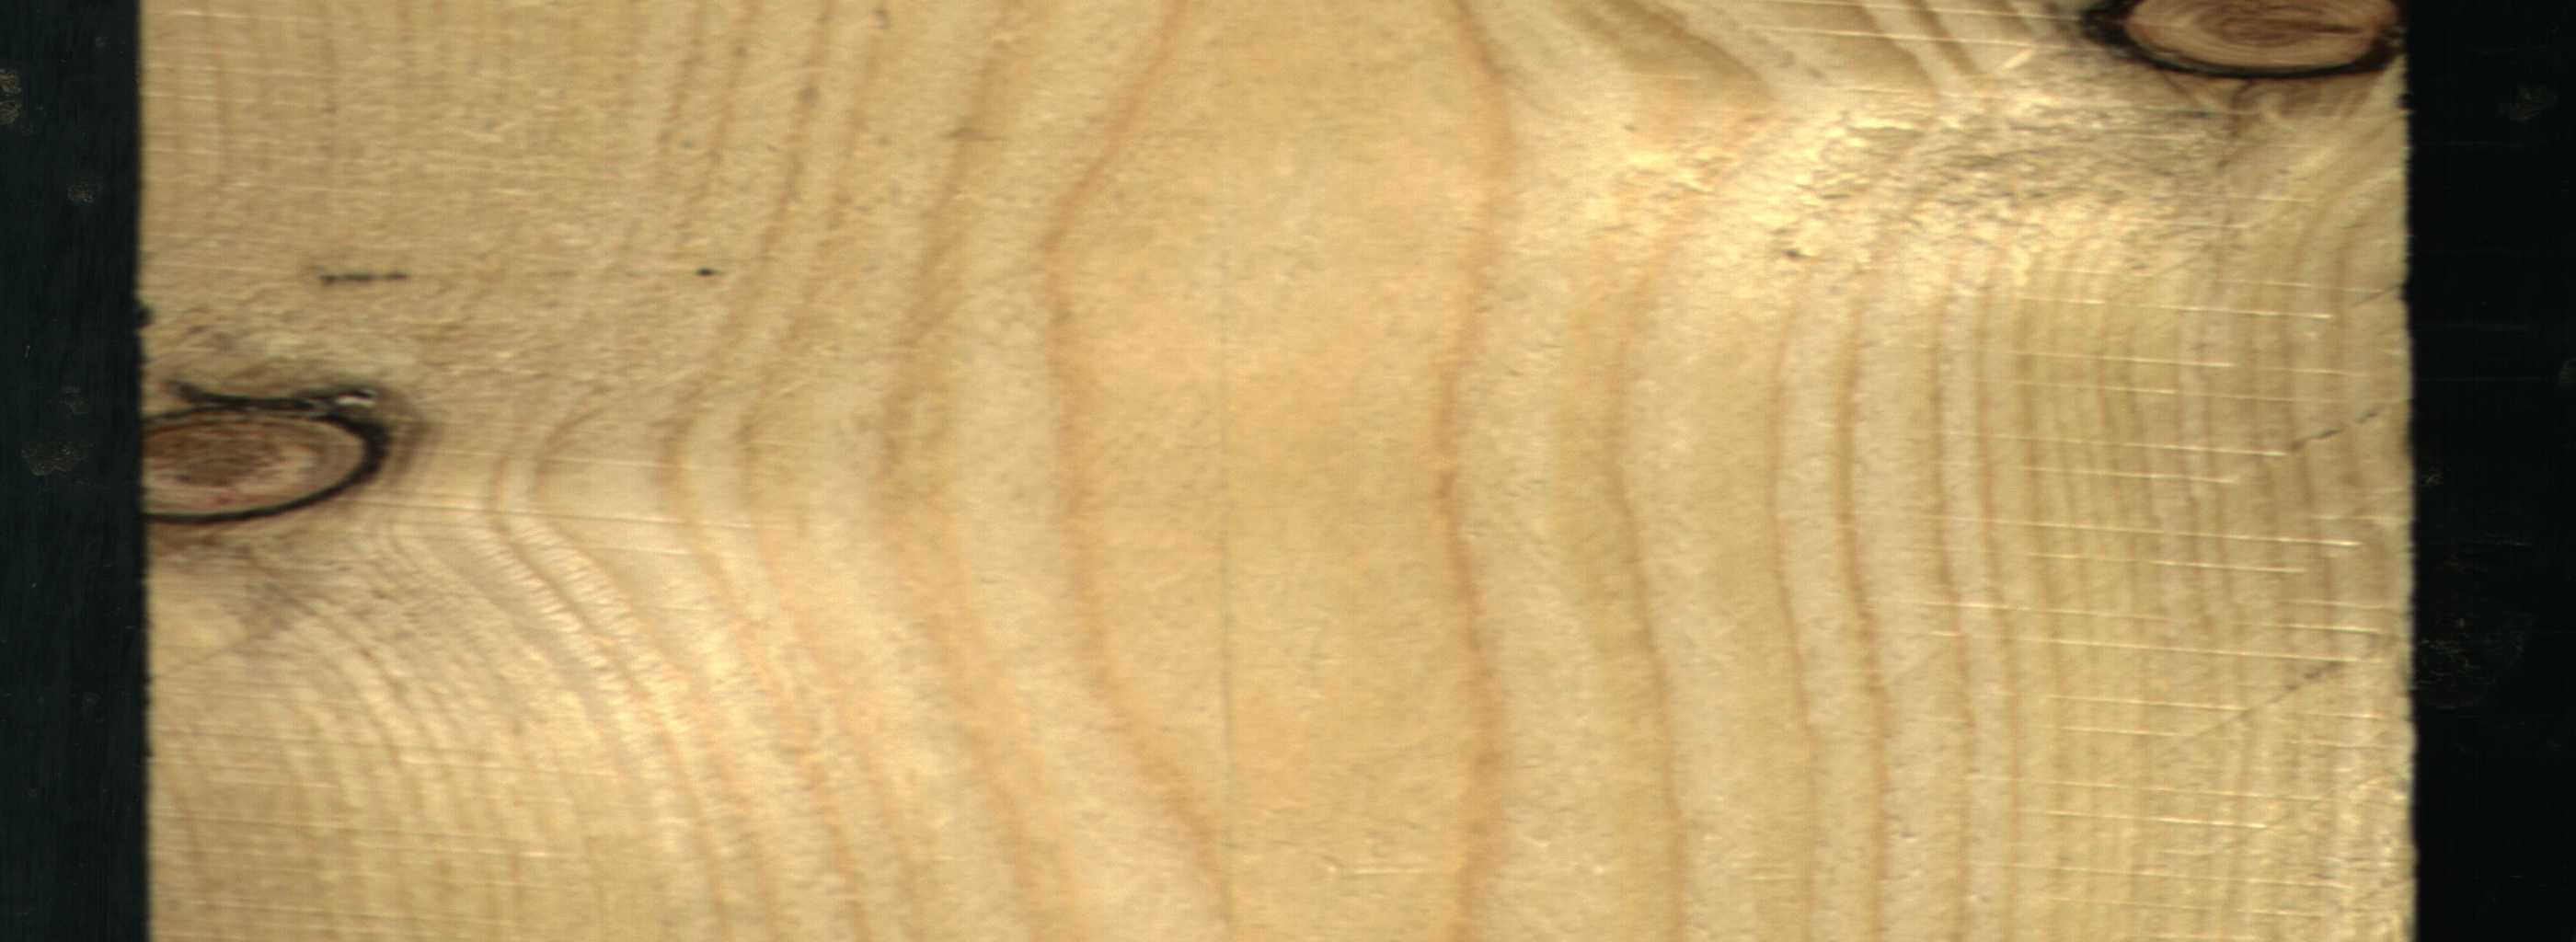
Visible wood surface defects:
Dead_Knot
Dead_Knot